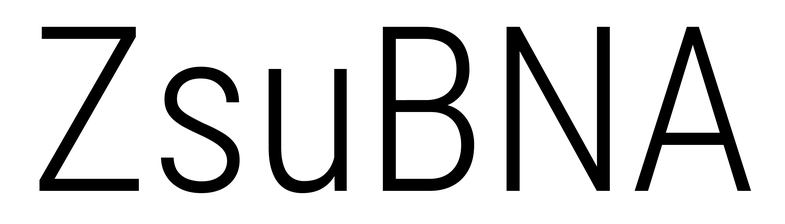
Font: Roboto_Condensed_Light